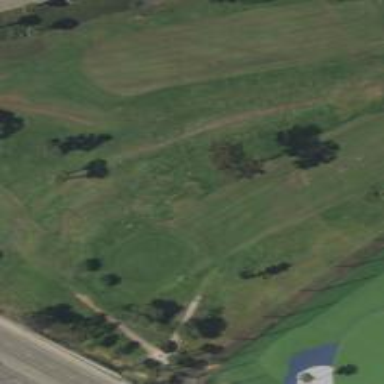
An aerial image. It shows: Rough area in golf course.